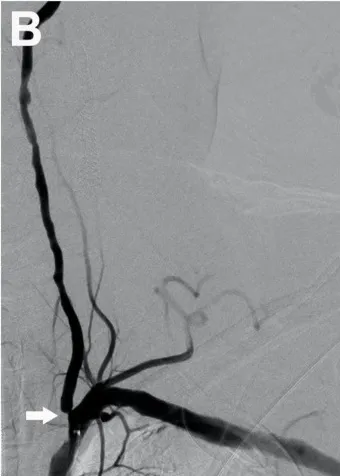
After single-stage treatment, the left subclavian artery angiogram showed complete aneurysm exclusion.
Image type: radiology (ct)